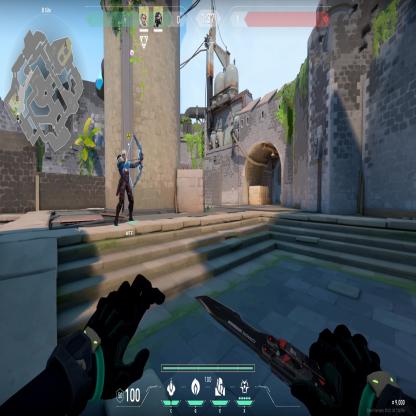
Label: teammate